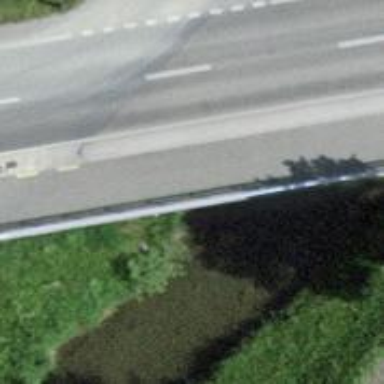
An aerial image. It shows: Cycleway bridge with asphalt surface.